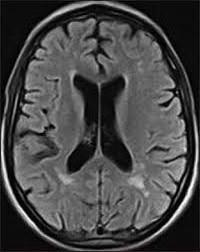
Label: notumor